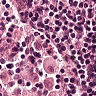
Metastatic tissue present: no